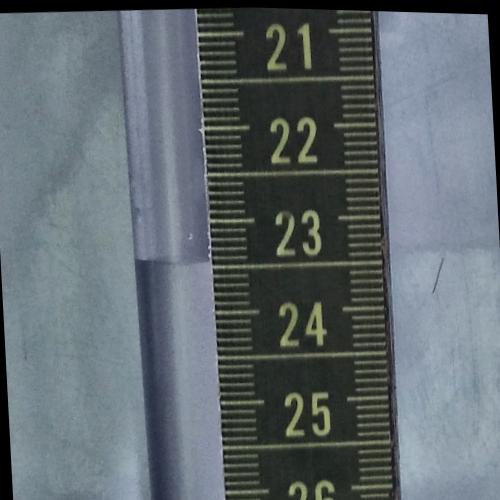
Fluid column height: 23.4 cm